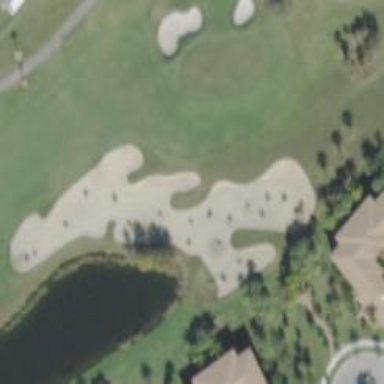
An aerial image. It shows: Sandy area is golf bunker.